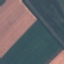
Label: AnnualCrop